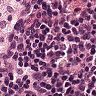
Metastatic tissue present: no